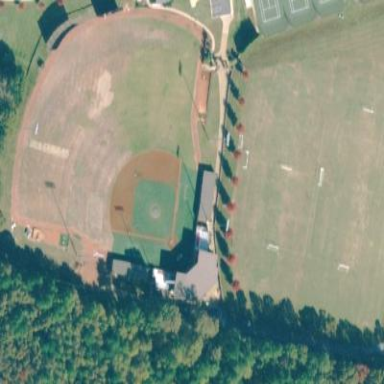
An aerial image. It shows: Baseball pitch for leisure and sports activities.